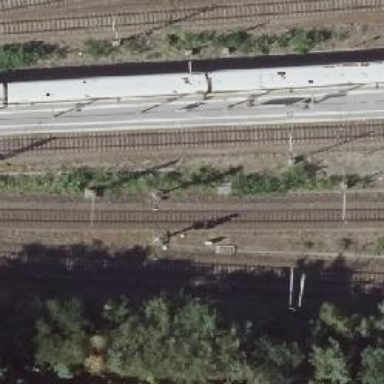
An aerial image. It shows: Railway signal.